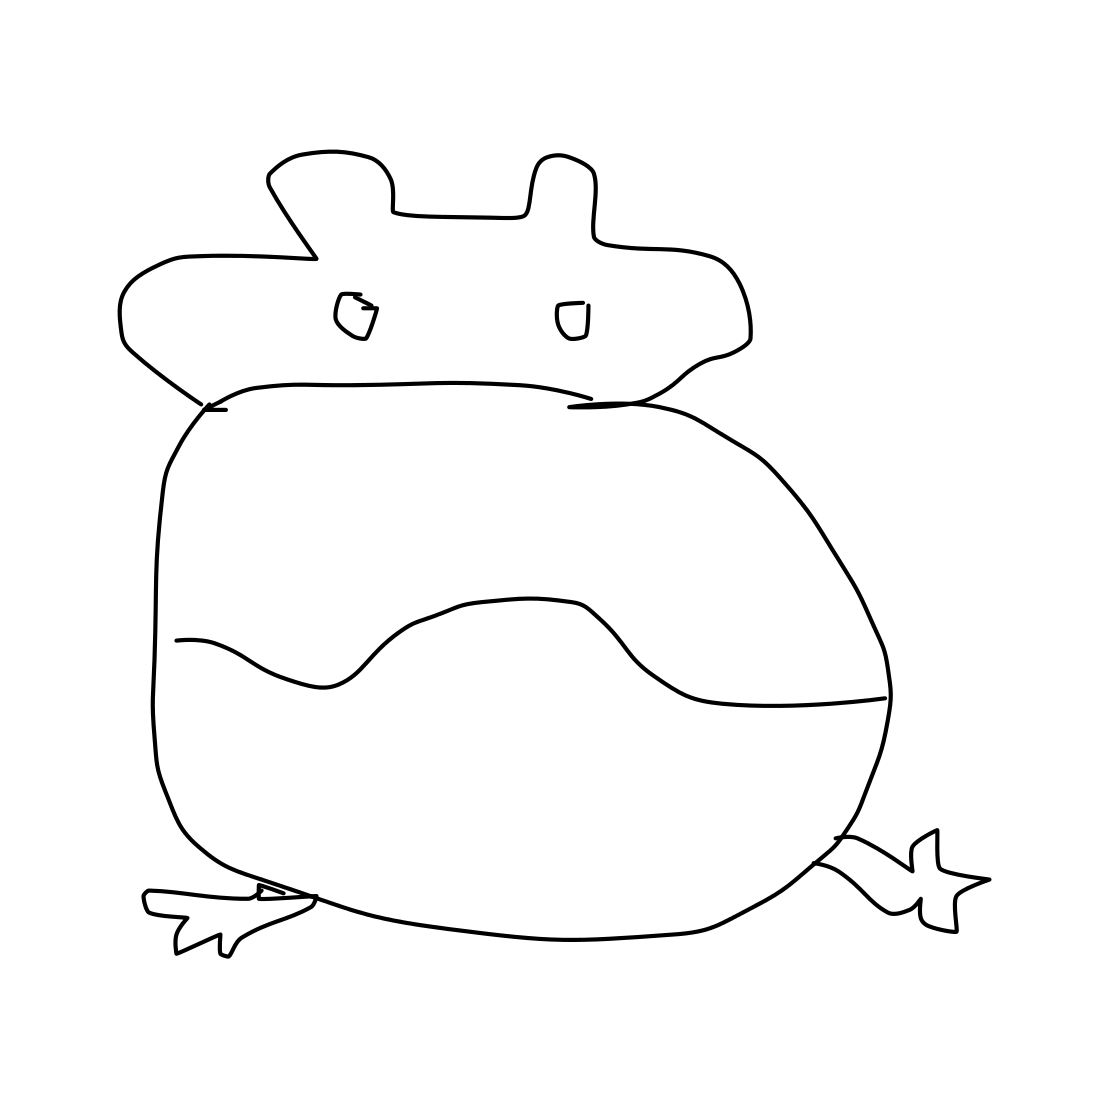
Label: frog